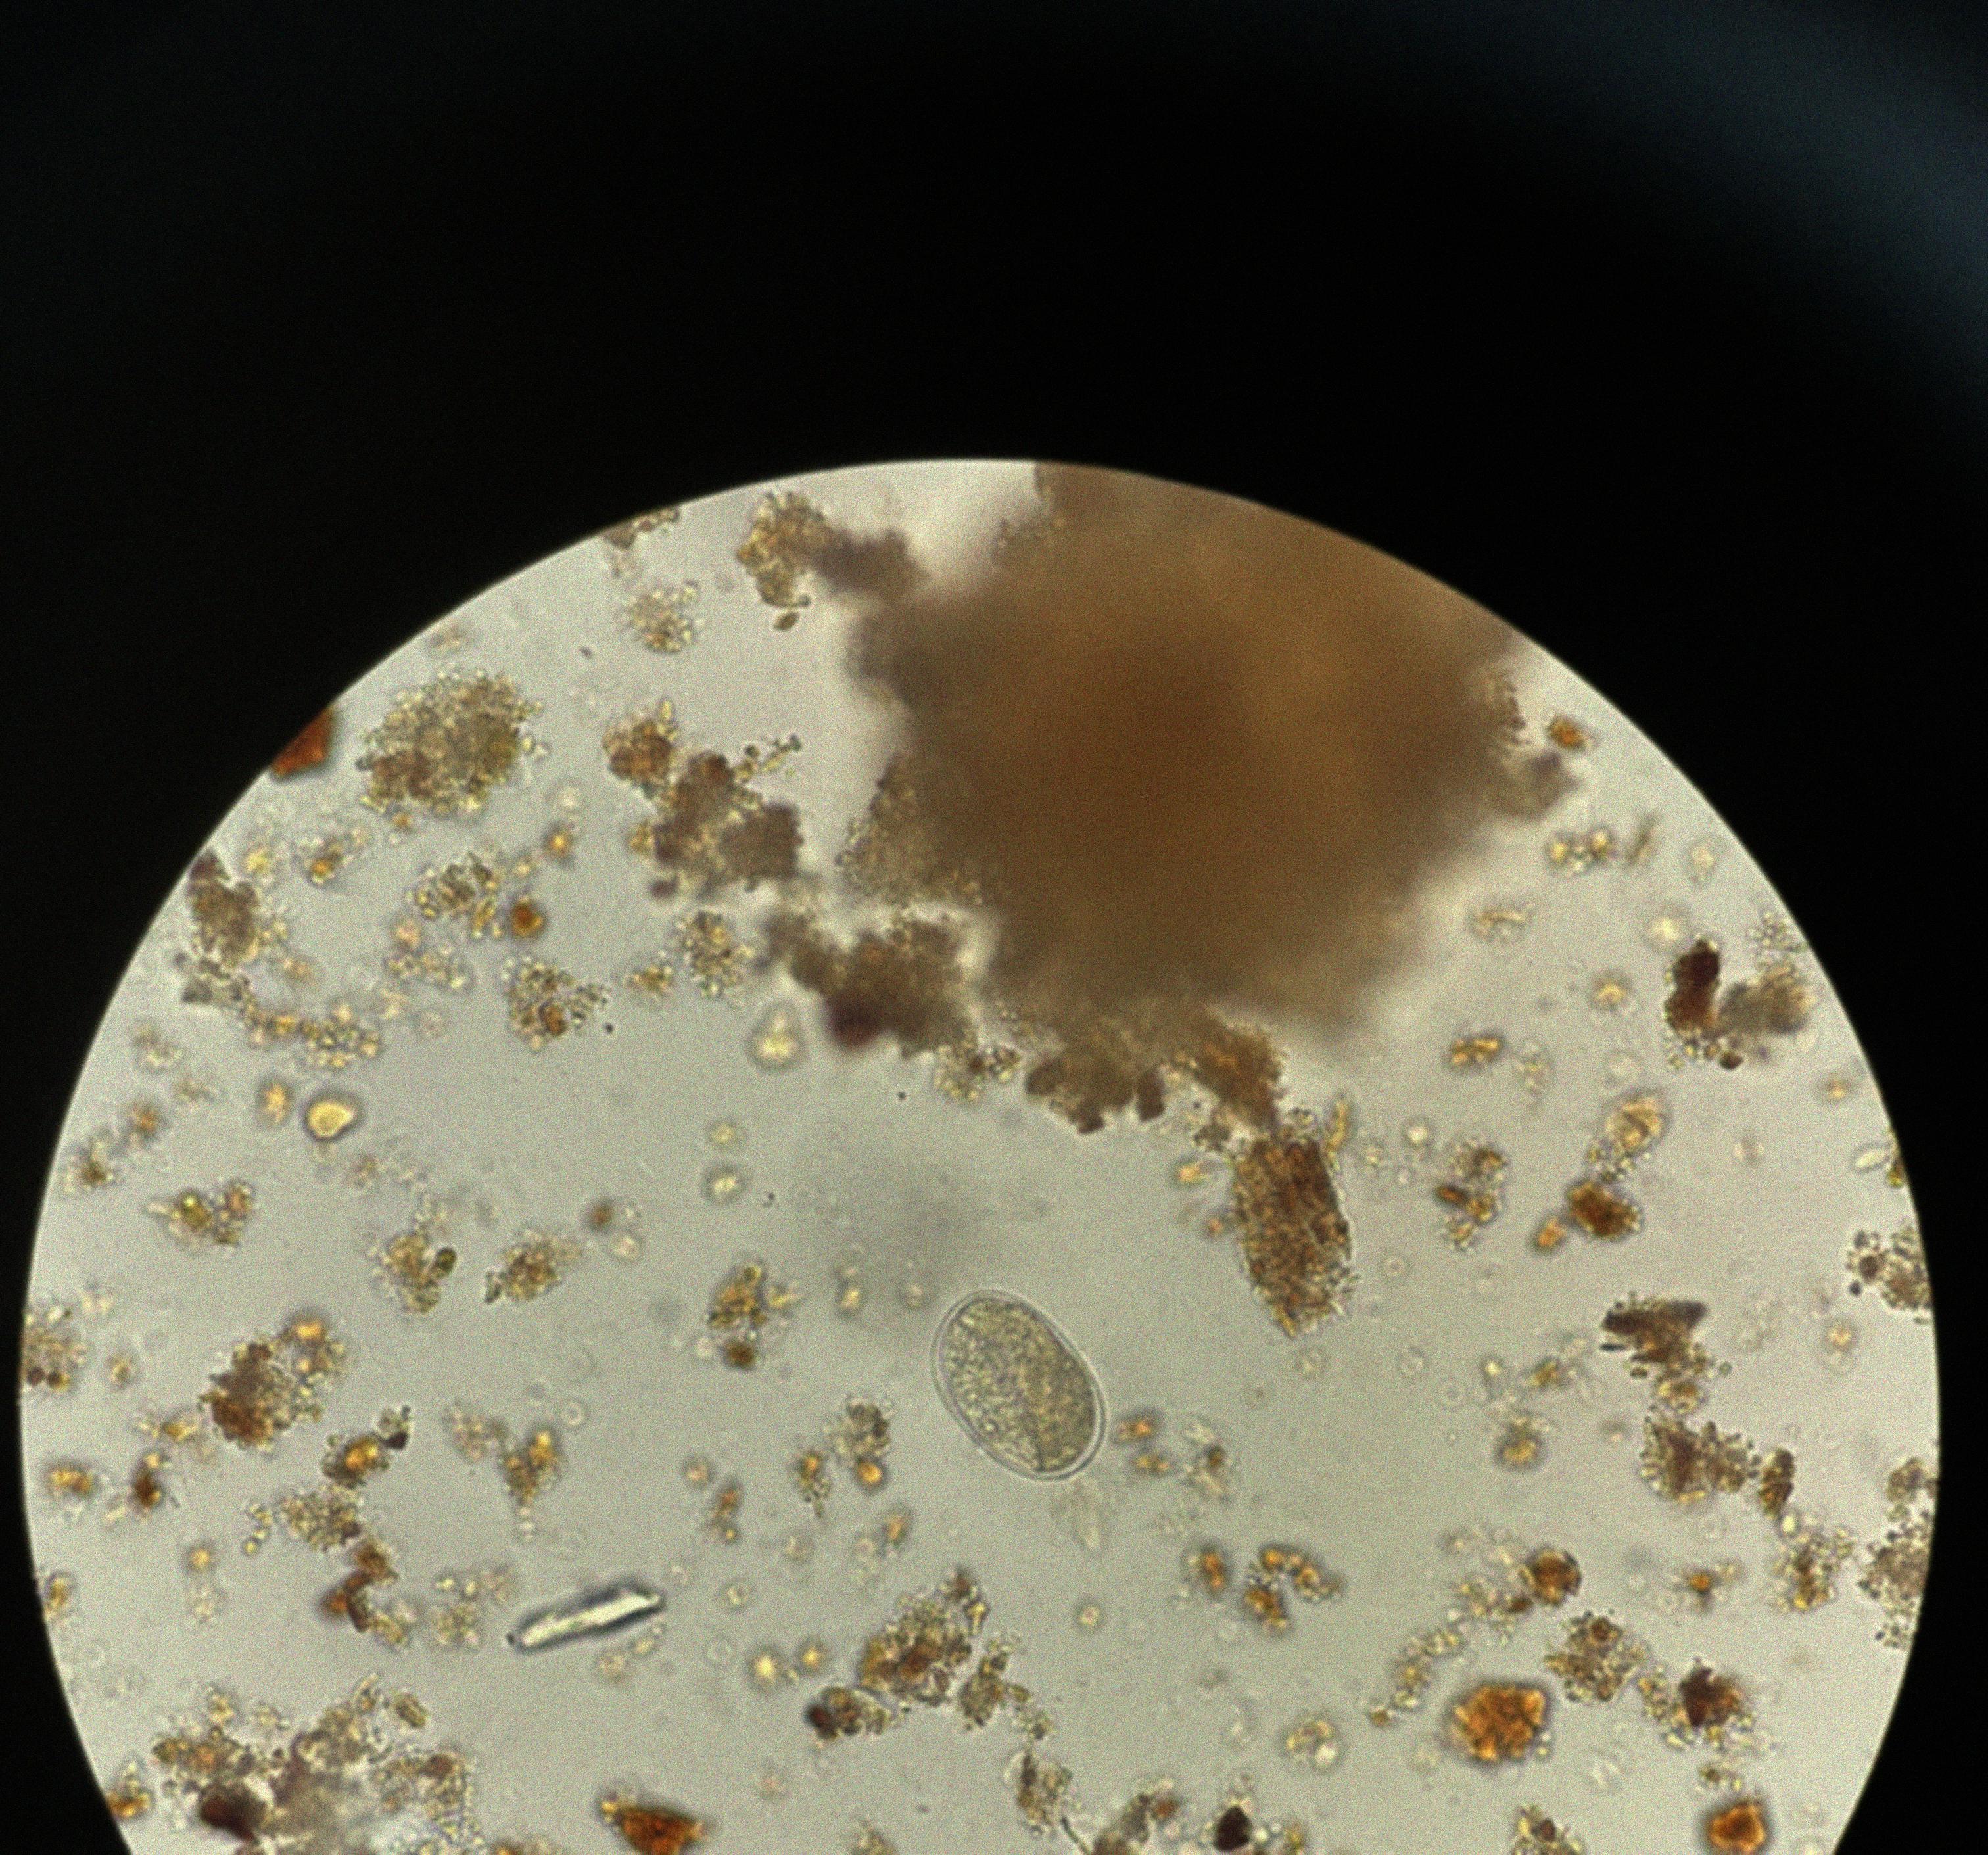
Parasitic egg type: Hookworm egg